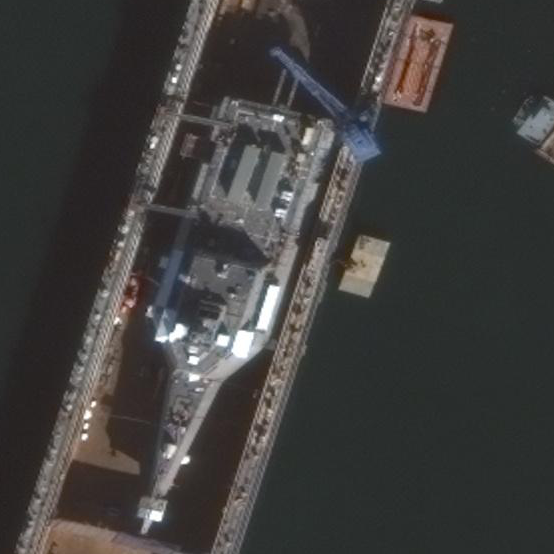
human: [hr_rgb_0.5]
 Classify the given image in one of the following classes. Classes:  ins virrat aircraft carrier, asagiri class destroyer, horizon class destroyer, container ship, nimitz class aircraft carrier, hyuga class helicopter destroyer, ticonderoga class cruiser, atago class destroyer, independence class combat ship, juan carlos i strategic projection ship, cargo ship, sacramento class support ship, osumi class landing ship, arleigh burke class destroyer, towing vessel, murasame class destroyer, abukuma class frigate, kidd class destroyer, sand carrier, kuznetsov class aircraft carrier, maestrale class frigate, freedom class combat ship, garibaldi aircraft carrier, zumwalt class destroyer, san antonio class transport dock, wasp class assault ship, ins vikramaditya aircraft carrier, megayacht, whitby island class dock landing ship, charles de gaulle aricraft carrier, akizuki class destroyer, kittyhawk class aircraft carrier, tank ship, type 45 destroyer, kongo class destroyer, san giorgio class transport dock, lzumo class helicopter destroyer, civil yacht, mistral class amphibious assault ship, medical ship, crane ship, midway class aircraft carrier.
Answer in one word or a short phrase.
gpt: Independence class combat ship